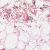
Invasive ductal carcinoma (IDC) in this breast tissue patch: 0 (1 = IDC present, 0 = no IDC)